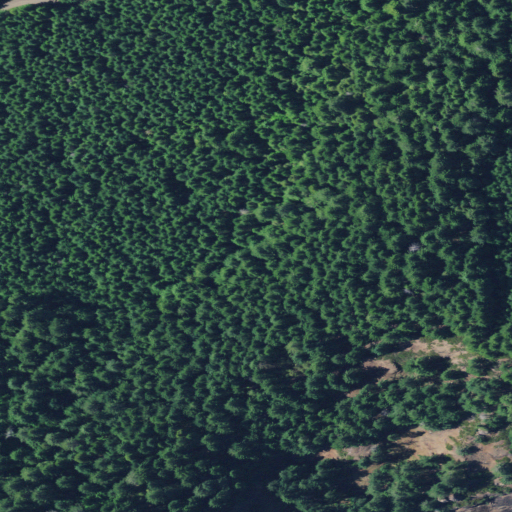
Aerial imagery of mountain in Oregon named Mount Gurney containing evergreen forest, open development, and shrub